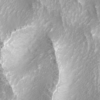
Label: not_dusty